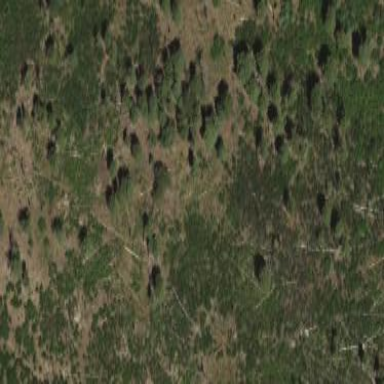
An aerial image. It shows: Evergreen woodland with needle-leaved trees.